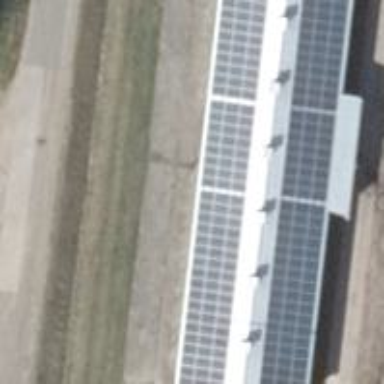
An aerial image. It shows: Solar-powered generator using photovoltaic technology. This small installation generates electricity through solar photovoltaic panels.